Question: I am getting this

I have a website live on my another host and its working perfectly fine. But i will like to upload on 'github pages' too. For testing and other reasons. But when i uploaded my angular2 webapp, I got the above error. Do we have to any special setting to do for pages?
Index.html
'''
<html>
<head>
<title>Smit Shah</title>
<meta charset="UTF-8">
<meta name="viewport" content="width=device-width, initial-scale=1">
<meta name="author" content="Smit Shah">
<link rel="icon" href="app/img/smitico.ico">
<link rel="stylesheet" href="styles.css">
<link href="https://fonts.googleapis.com/css?family=Gruppo" rel="stylesheet">
<!-- 1. Load libraries -->
<script src="//ajax.googleapis.com/ajax/libs/jquery/1.11.0/jquery.min.js"></script>
<script src="//netdna.bootstrapcdn.com/bootstrap/3.1.1/js/bootstrap.min.js"></script>
<link rel="stylesheet" type="text/css" href="//netdna.bootstrapcdn.com/bootstrap/3.1.1/css/bootstrap.min.css">
<!-- Polyfill(s) for older browsers -->
<script src="node_modules/core-js/client/shim.min.js"></script>
<script src="node_modules/zone.js/dist/zone.js"></script>
<script src="node_modules/reflect-metadata/Reflect.js"></script>
<script src="node_modules/systemjs/dist/system.src.js"></script>
<!-- 2. Configure SystemJS -->
<script src="systemjs.config.js"></script>
<script>
System.import('app').catch(function(err){ console.error(err); });
</script>
</head>
<!-- 3. Display the application -->
<body class="indexStyle">
<my-app></my-app>
</body>
</html>
'''
systemjs.config.js
'''
/**
* System configuration for Angular 2 samples
* Adjust as necessary for your application needs.
*/
(function(global) {
// map tells the System loader where to look for things
var map = {
'app': 'app', // 'dist',
'@angular': 'node_modules/@angular',
'angular2-in-memory-web-api': 'node_modules/angular2-in-memory-web-api',
'rxjs': 'node_modules/rxjs'
};
// packages tells the System loader how to load when no filename and/or no extension
var packages = {
'app': { main: 'main.js', defaultExtension: 'js' },
'rxjs': { defaultExtension: 'js' },
'angular2-in-memory-web-api': { main: 'index.js', defaultExtension: 'js' },
};
var ngPackageNames = [
'common',
'compiler',
'core',
'forms',
'http',
'platform-browser',
'platform-browser-dynamic',
'router',
'router-deprecated',
'upgrade',
];
// Individual files (~300 requests):
function packIndex(pkgName) {
packages['@angular/'+pkgName] = { main: 'index.js', defaultExtension: 'js' };
}
// Bundled (~40 requests):
function packUmd(pkgName) {
packages['@angular/'+pkgName] = { main: '/bundles/' + pkgName + '.umd.js', defaultExtension: 'js' };
}
// Most environments should use UMD; some (Karma) need the individual index files
var setPackageConfig = System.packageWithIndex ? packIndex : packUmd;
// Add package entries for angular packages
ngPackageNames.forEach(setPackageConfig);
var config = {
map: map,
packages: packages
};
System.config(config);
})(this);
'''
Package.json
'''
{
"name": "smit-web",
"version": "1.0.0",
"scripts": {
"start": "tsc && concurrently "tsc -w" "lite-server" ",
"lite": "lite-server",
"tsc": "tsc",
"tsc:w": "tsc -w"
},
"licenses": [
{
"type": "MIT",
"url": "https://github.com/angular/angular.io/blob/master/LICENSE"
}
],
"dependencies": {
"@angular/common": "~2.4.1",
"@angular/compiler": "~2.4.1",
"@angular/core": "~2.4.1",
"@angular/forms": "~2.4.1",
"@angular/http": "~2.4.1",
"@angular/platform-browser": "~2.4.1",
"@angular/platform-browser-dynamic": "~2.4.1",
"@angular/router": "~3.4.1",
"@angular/upgrade": "~2.4.1",
"angular-in-memory-web-api": "~0.2.2",
"angular2-bootstrap-confirm": "^1.0.4",
"core-js": "^2.4.1",
"reflect-metadata": "^0.1.8",
"rxjs": "5.0.1",
"systemjs": "0.19.41",
"zone.js": "^0.7.4"
},
"devDependencies": {
"@types/core-js": "^0.9.34",
"@types/node": "^6.0.45",
"concurrently": "^3.0.0",
"lite-server": "^2.2.2",
"typescript": "^2.0.3"
}
}
'''
I have tried providing more information. If there anything else let me know. Thanks.
And here it the github pages url.<URL>
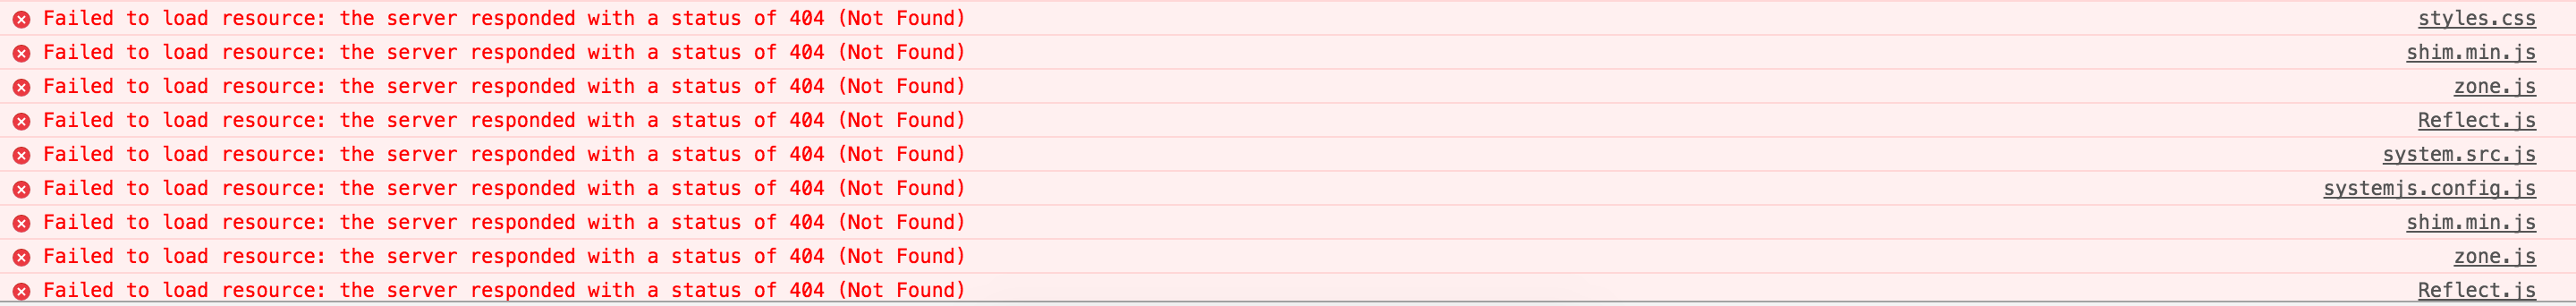
Answer: - First of all, you need to make sure you have all the files that means no gitignore. Or remove below items from the gitignore.
1. node_modules
2. *.js
3. **.map.js 4.. And anything related.
Because while deploying on 'gh-pages' it doesnt install any npm packages for you.
Secondly,
By default Jekyll does not build node_modules folders, so you'll need to add an empty file named '.nojekyll' to the root of your repository to skip that build. That will include the node_modules folder in future builds.
DONE! It should be working as perfect as it was in local setup.
For pathLocationStrategy user:
Change
'''
<base href="/">
'''
to
'''
<base href="/<app-name>/">
'''
*app-name is the repository name